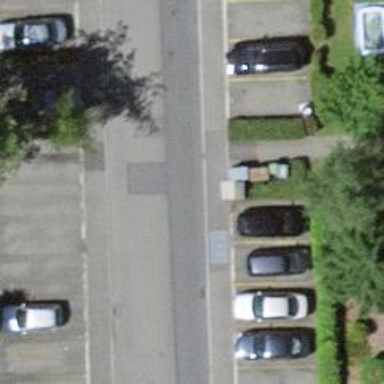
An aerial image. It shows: Kerb serving as barrier.